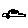
Label: car